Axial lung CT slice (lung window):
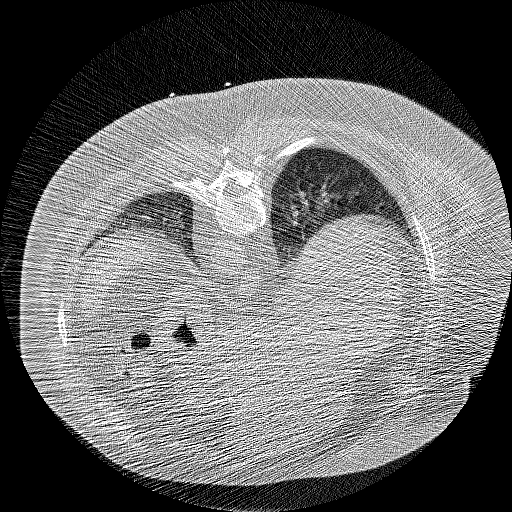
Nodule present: no